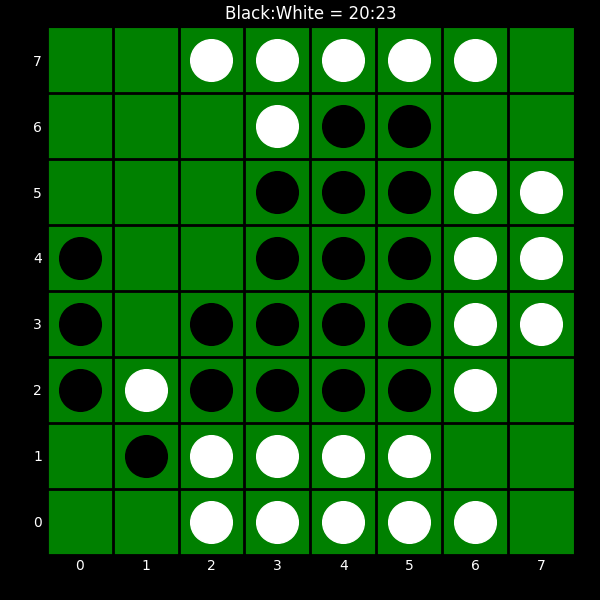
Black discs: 20
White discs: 23